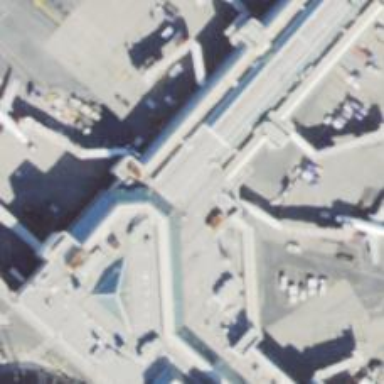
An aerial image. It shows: Information terminal.